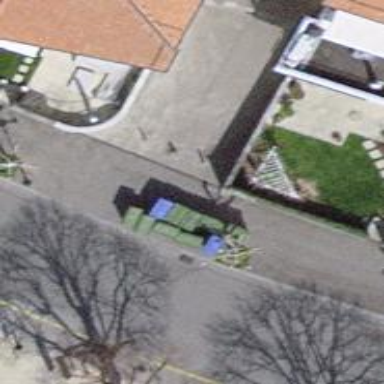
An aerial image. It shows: Bollard.